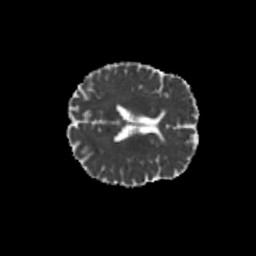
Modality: MD
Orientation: axial
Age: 63
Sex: female
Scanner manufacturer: siemens
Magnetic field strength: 3 T
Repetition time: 8.6 s
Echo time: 0.095 s